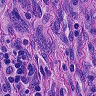
Metastatic tissue present: no